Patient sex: F
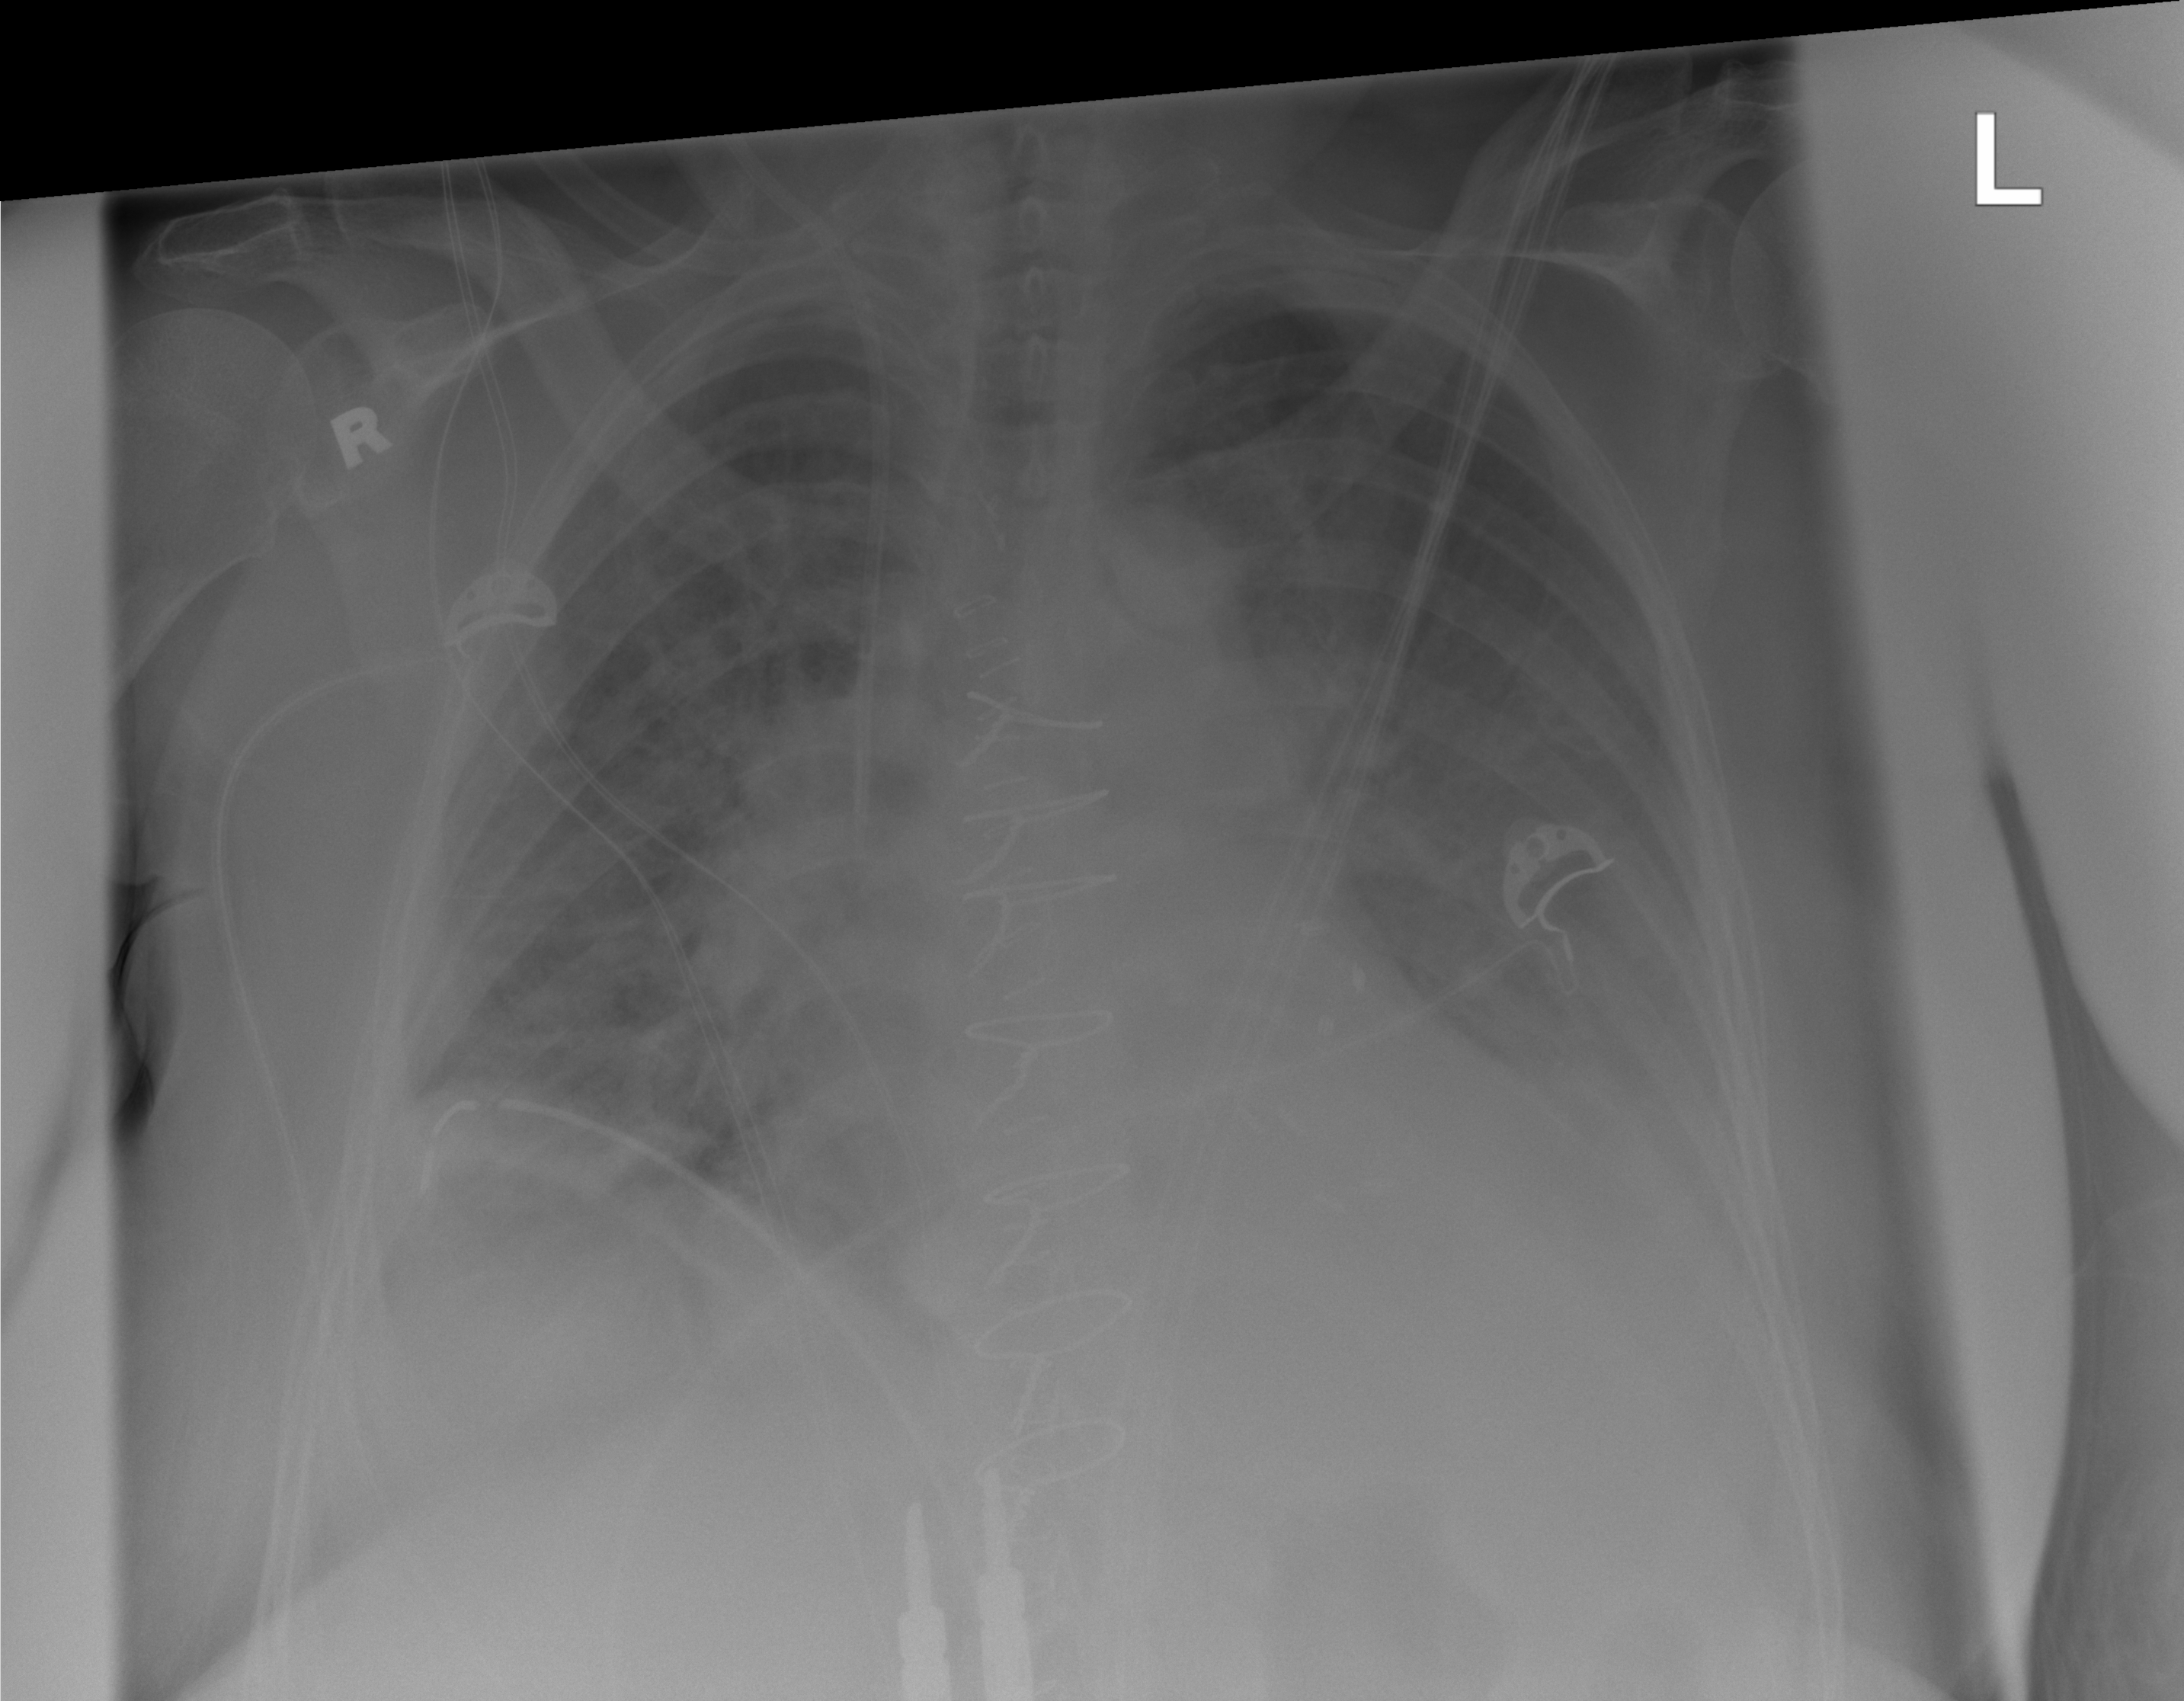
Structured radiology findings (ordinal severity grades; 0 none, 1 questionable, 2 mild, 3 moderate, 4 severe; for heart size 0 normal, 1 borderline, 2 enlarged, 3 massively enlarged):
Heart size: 2
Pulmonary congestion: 1
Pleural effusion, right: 0
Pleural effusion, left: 0
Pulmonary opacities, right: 0
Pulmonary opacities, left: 0
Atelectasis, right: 0
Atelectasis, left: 0